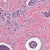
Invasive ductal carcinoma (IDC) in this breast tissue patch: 1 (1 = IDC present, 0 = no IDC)